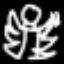
Label: angel